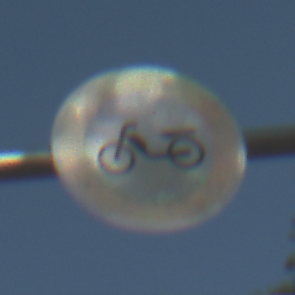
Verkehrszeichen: VerbotMofas
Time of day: MorningAfternoon
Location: Outdoor (Suburban)
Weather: Clear
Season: NotSpecified
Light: Natural